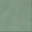
Piece: xx